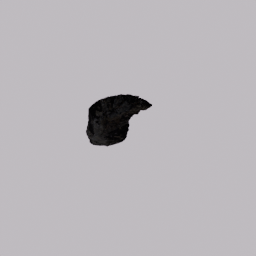
Label: nature